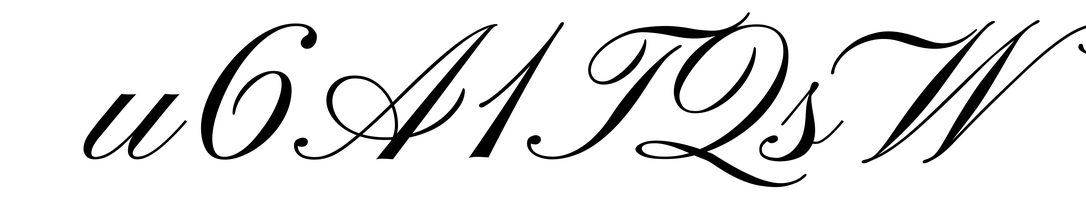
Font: PinyonScript-Regular